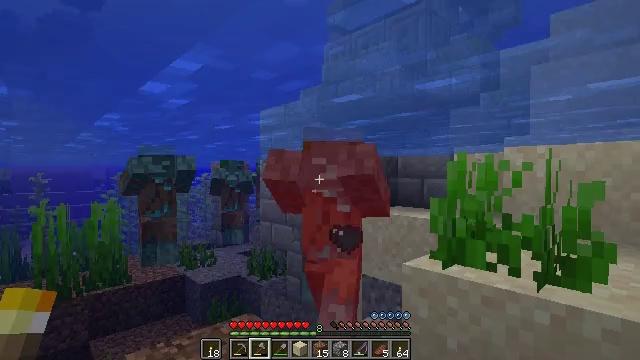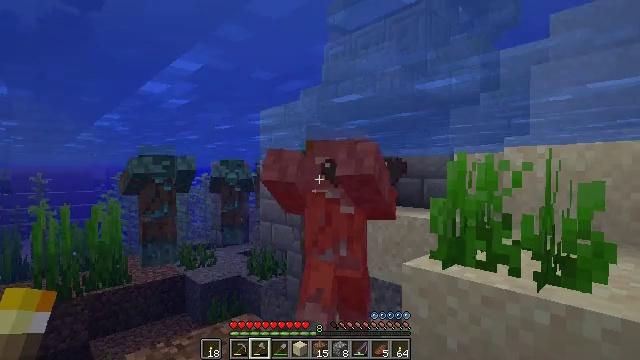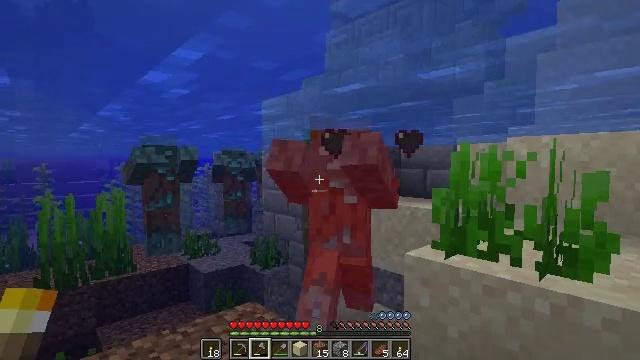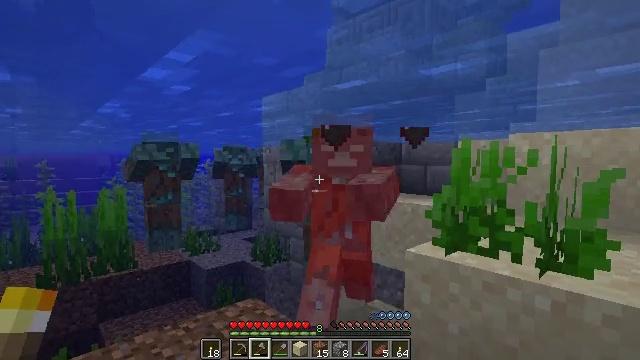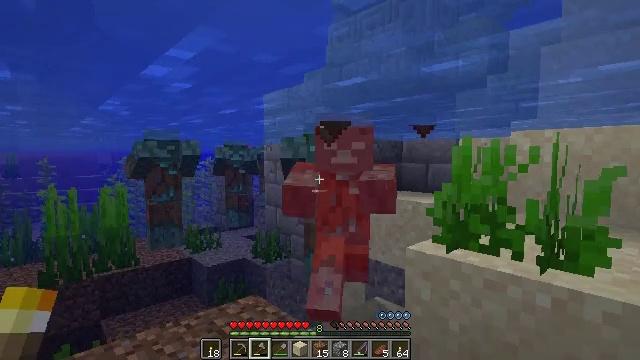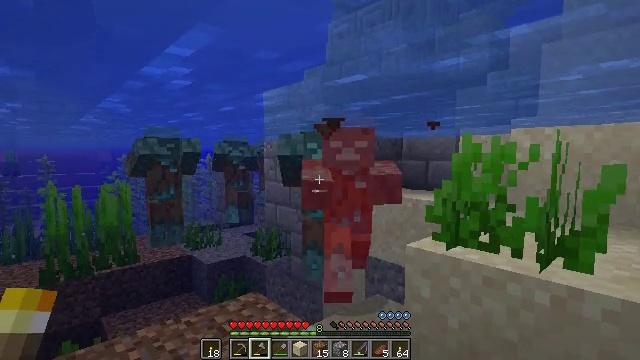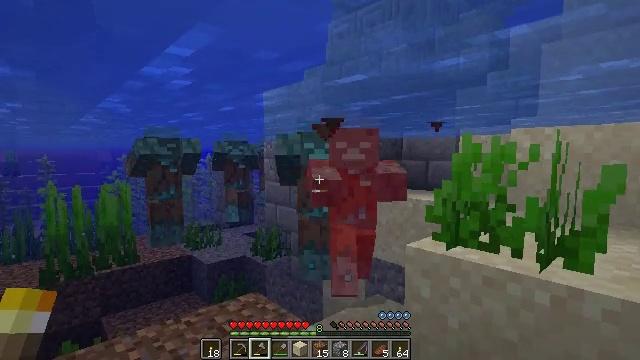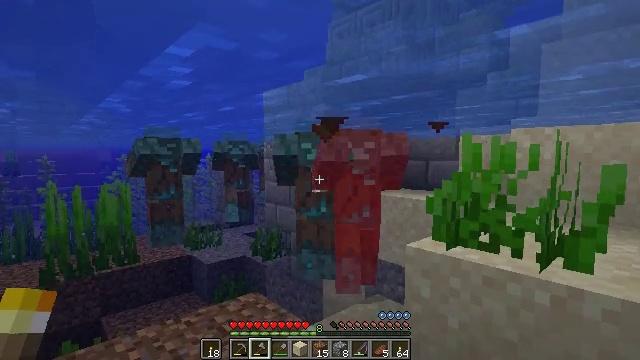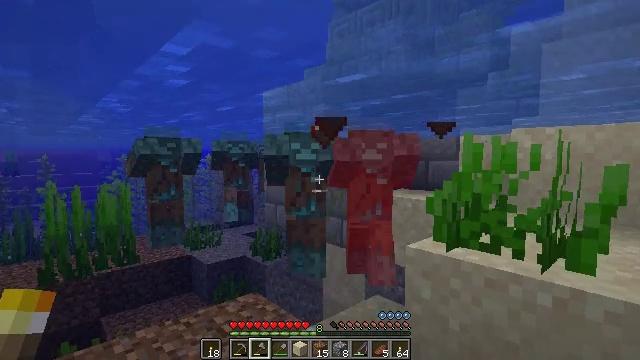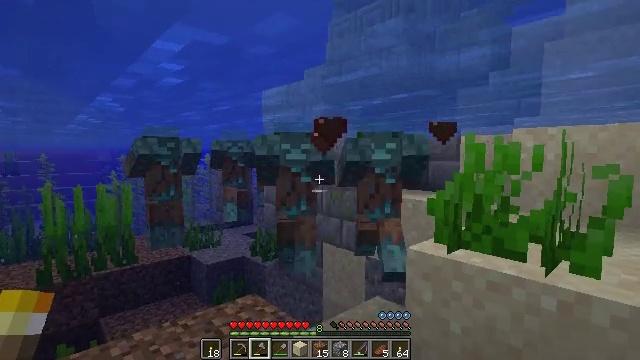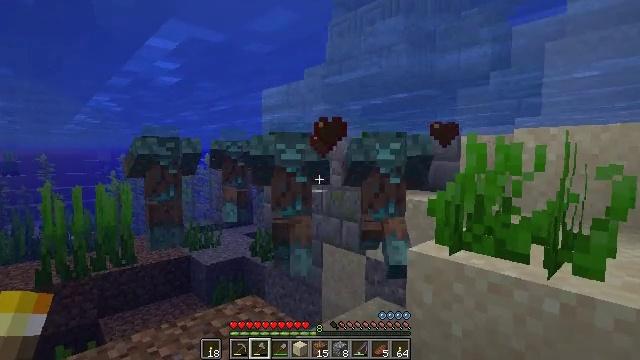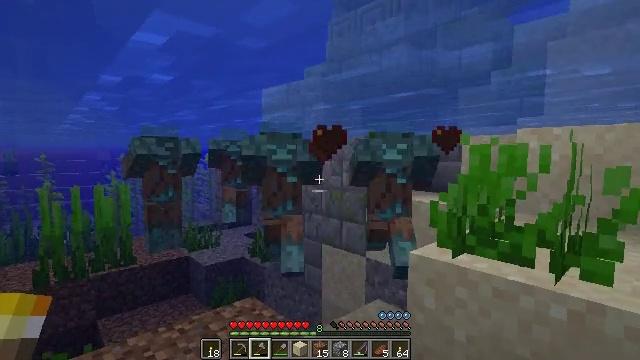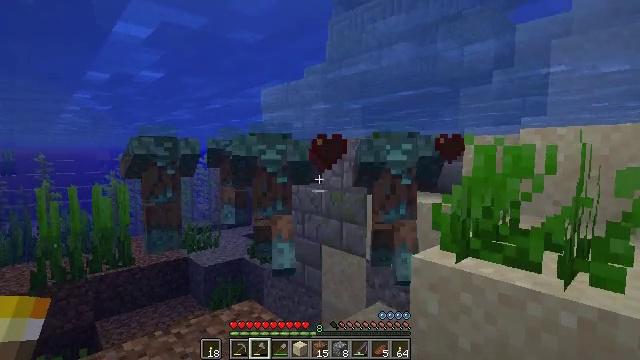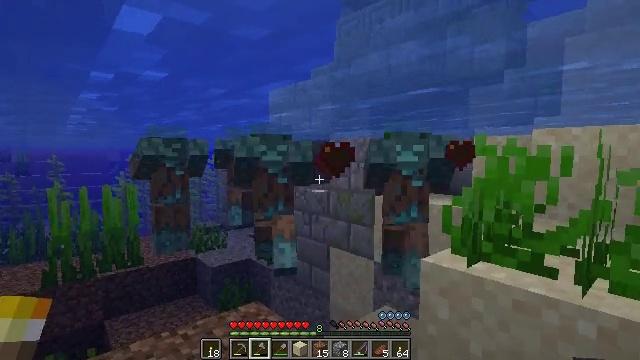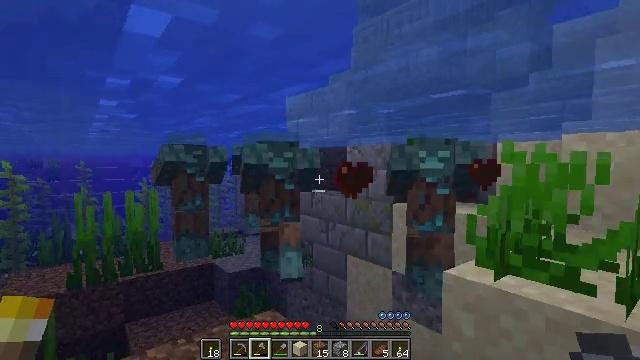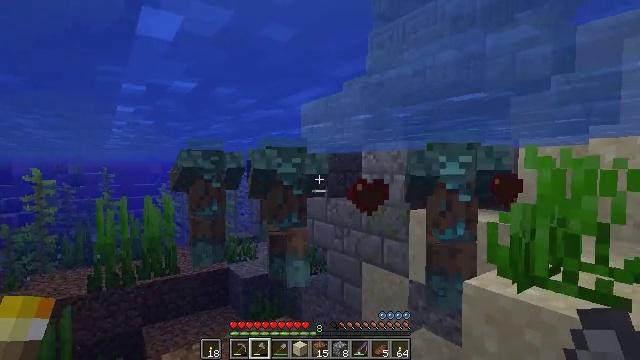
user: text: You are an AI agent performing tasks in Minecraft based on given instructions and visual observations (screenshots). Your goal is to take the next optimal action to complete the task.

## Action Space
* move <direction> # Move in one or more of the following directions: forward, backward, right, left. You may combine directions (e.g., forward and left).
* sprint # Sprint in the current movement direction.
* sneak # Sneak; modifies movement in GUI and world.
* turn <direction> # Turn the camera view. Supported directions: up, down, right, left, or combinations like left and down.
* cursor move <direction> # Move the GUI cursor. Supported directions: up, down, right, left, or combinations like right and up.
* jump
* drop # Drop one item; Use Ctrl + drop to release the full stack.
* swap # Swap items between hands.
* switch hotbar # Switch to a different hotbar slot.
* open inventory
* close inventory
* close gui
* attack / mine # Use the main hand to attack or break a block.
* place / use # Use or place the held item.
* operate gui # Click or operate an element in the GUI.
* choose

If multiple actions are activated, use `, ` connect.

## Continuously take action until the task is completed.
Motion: motion action
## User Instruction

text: Eliminate the undead.
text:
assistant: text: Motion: no_op
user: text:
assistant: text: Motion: turn down
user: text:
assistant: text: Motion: no_op
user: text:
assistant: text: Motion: no_op
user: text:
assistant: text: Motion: no_op
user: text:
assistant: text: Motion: no_op
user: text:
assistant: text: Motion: no_op
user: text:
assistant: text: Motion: move forward
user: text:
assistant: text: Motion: move forward
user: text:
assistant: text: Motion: move forward
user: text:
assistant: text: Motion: move forward
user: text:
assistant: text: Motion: no_op
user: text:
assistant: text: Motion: turn left
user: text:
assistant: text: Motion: turn left and up
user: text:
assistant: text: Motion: turn left and up
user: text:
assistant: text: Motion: turn left
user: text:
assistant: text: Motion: turn left
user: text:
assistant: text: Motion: turn left
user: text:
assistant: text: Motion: turn left
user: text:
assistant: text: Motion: turn left
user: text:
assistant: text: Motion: no_op
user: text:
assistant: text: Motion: no_op
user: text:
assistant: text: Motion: turn right and down
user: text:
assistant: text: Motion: turn right and down
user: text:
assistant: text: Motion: turn right and up
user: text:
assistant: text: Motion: turn right
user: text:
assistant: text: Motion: turn right
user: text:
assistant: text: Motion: no_op
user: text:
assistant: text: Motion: no_op
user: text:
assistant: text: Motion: no_op